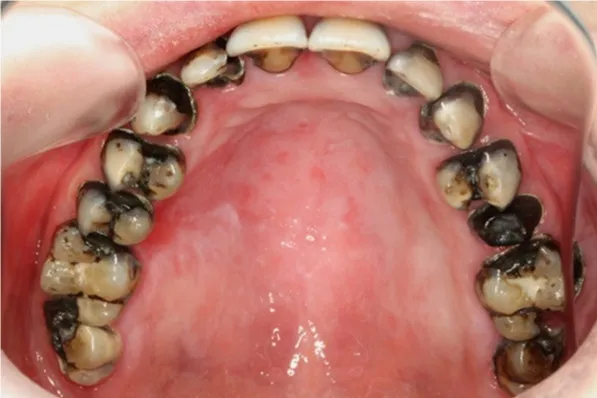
Upper occlusal view after SDF treatment.
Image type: radiology (ct)